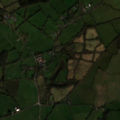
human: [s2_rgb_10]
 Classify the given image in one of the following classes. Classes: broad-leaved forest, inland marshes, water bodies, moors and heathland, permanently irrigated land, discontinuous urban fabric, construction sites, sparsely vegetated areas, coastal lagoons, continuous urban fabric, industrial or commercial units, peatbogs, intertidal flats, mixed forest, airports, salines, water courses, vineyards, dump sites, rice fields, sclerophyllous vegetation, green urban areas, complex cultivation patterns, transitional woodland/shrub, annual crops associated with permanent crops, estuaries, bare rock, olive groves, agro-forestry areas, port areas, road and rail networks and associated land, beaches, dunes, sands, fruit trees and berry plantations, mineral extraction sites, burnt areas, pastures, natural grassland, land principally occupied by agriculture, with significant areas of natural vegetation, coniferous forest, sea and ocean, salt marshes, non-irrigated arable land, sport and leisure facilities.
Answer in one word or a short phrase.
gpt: pastures, coniferous forest